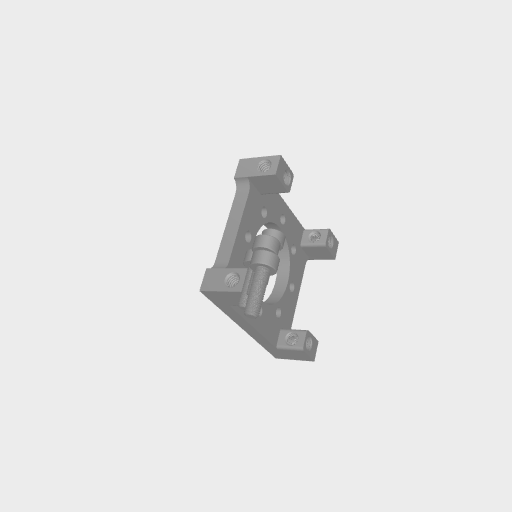
Part: QuadBlockMotorMount32-2